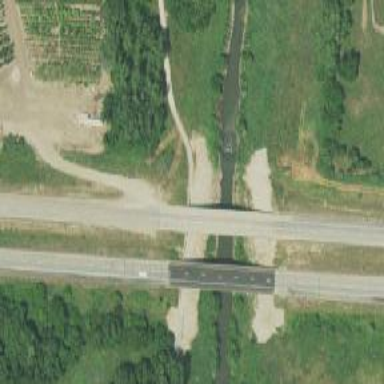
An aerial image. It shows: Bridge crossing over expressway trunk road.